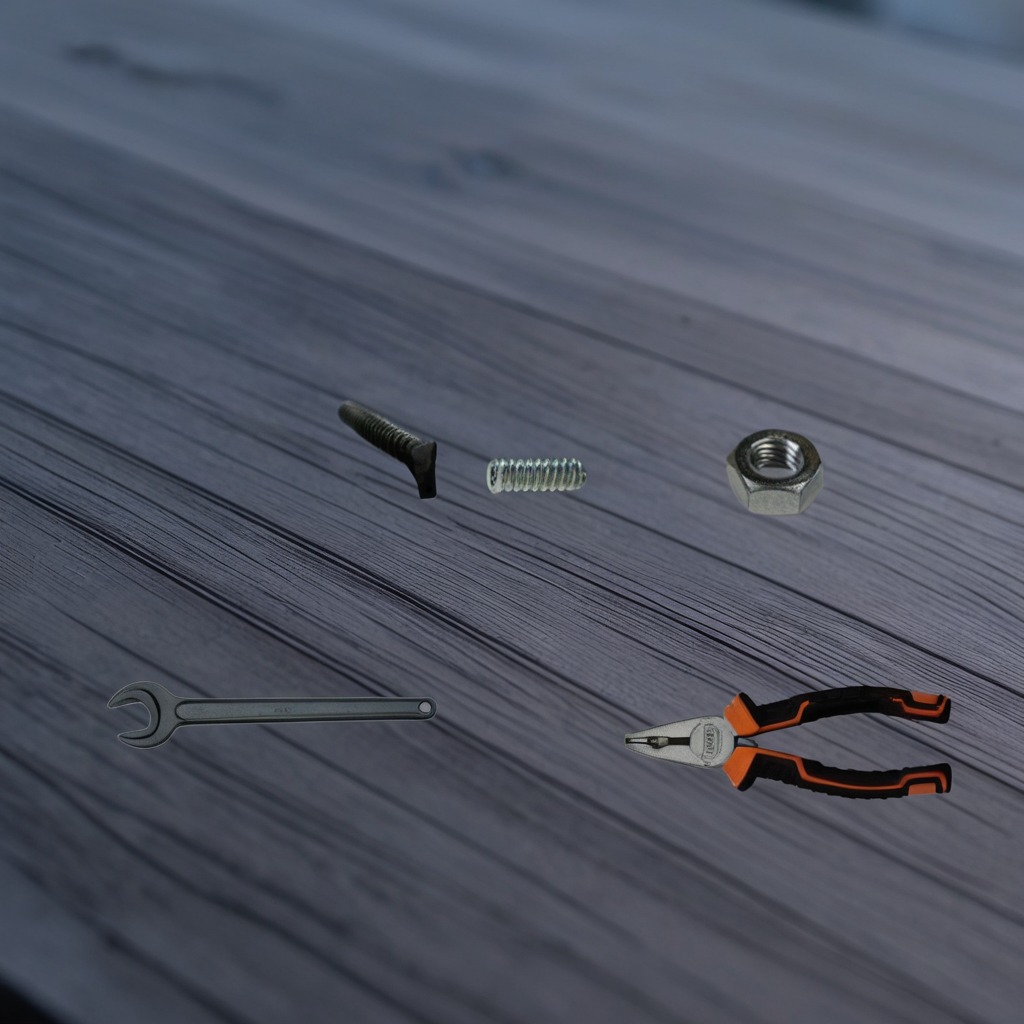
A metal machine screw, pliers, coiled metal spring, metal nut, and wrench are lying on the table.